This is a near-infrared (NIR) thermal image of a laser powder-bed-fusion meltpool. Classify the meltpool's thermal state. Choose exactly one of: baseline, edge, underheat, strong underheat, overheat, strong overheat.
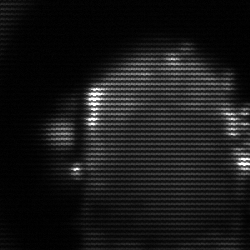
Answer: baseline